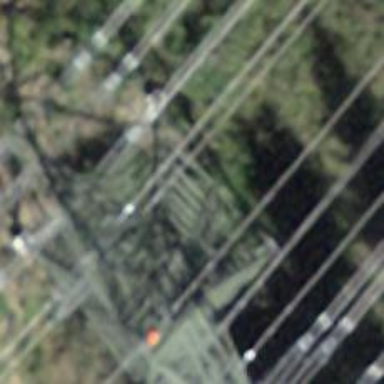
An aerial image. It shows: Lattice structure tower used for power distribution.